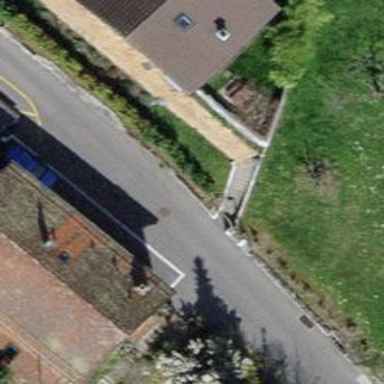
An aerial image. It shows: Asphalt road in residential area.